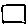
Label: square